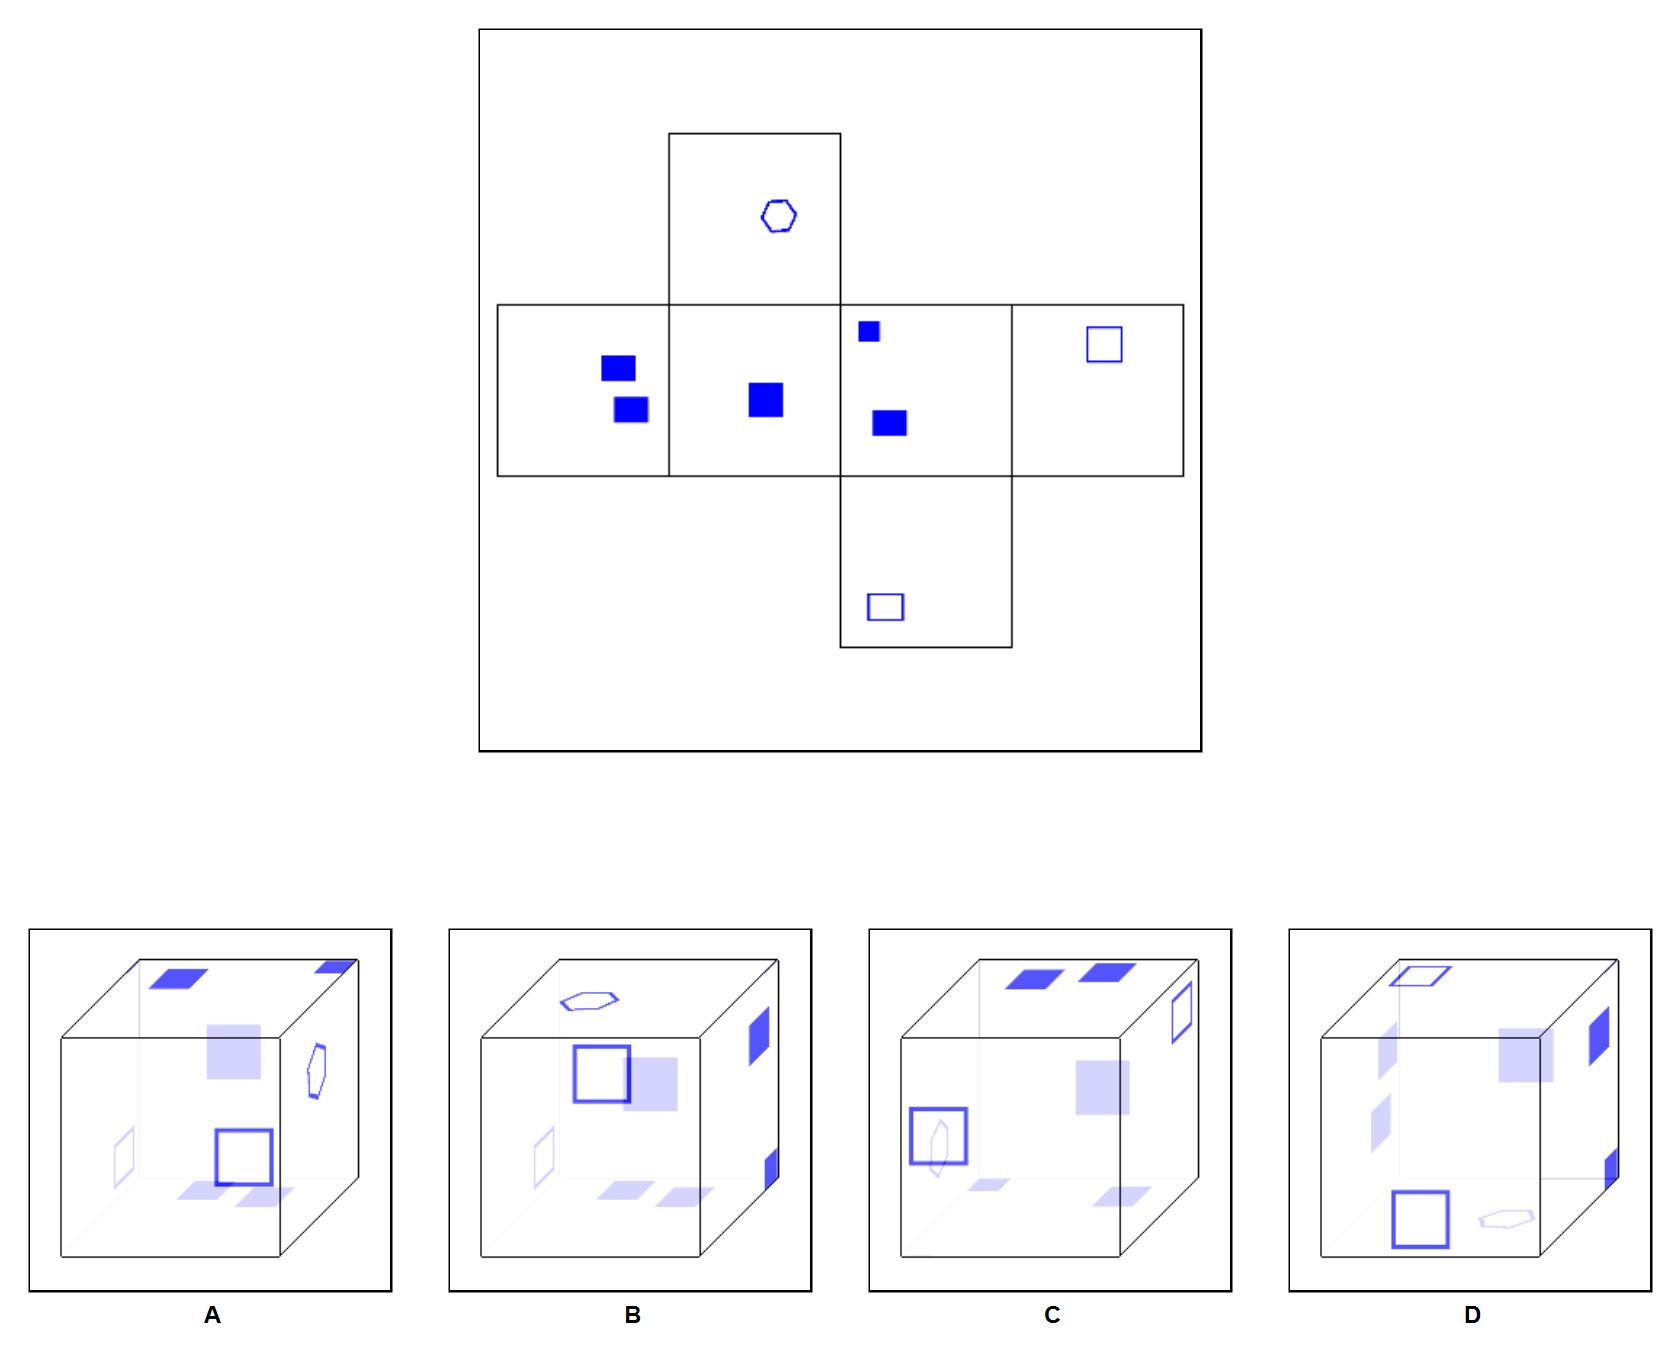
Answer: B